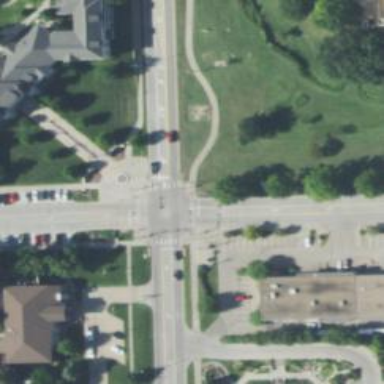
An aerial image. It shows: Crossing road.